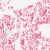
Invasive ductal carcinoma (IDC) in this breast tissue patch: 0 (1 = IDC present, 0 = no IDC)